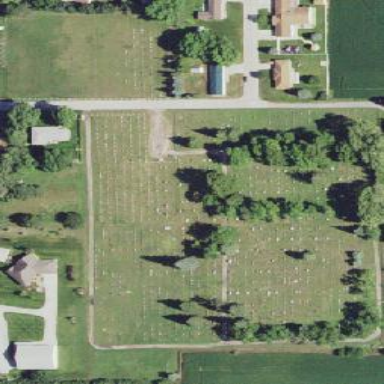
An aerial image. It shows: Cemetery.